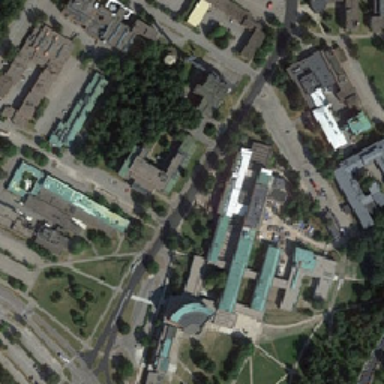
Crowded buildings amusement parks and plants make up the campus .